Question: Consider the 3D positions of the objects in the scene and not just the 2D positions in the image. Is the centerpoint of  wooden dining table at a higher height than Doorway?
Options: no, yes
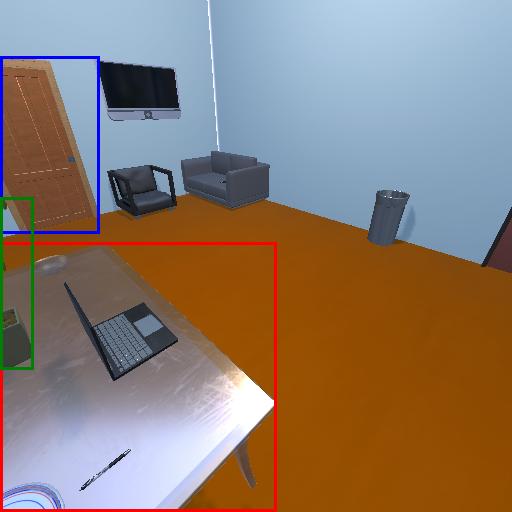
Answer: no